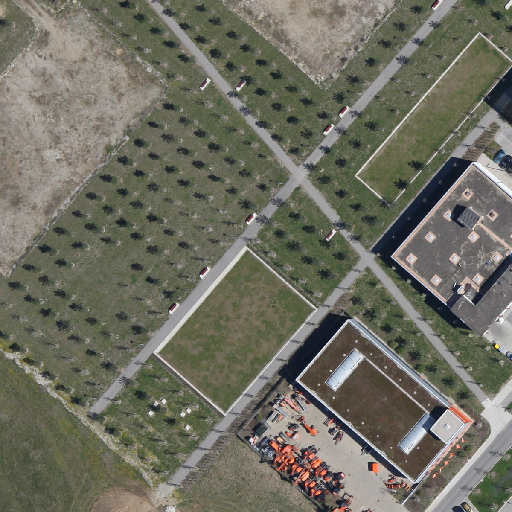
Referring expression: impervious surface